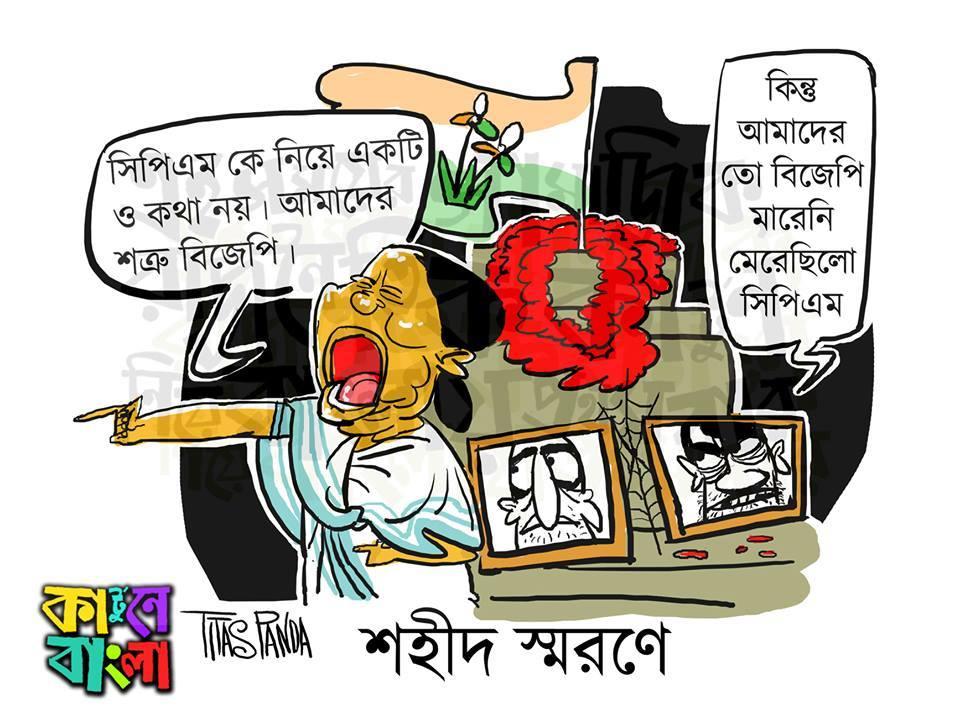
Text: সিপিএমকে নিয়ে একটি ও কথা নয়, আমাদের শত্রু বিজেপি। কিন্তু আমাদেরকে বিজেপি মারেনি, মেরেছিলো সিপিএম।
Label: Hate
Hate category: Political
Targeted group: Organization